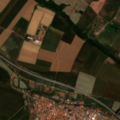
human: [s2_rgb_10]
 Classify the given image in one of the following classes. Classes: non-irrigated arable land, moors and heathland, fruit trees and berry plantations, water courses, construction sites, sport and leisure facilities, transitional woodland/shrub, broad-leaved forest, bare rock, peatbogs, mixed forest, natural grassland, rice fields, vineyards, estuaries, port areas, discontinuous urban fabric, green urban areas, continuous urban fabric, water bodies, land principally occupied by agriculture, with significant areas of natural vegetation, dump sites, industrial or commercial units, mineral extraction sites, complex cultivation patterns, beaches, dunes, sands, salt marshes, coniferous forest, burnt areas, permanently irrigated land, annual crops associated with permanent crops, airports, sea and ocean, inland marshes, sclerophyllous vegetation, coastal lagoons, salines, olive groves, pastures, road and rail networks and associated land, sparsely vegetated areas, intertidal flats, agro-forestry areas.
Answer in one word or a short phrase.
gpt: continuous urban fabric